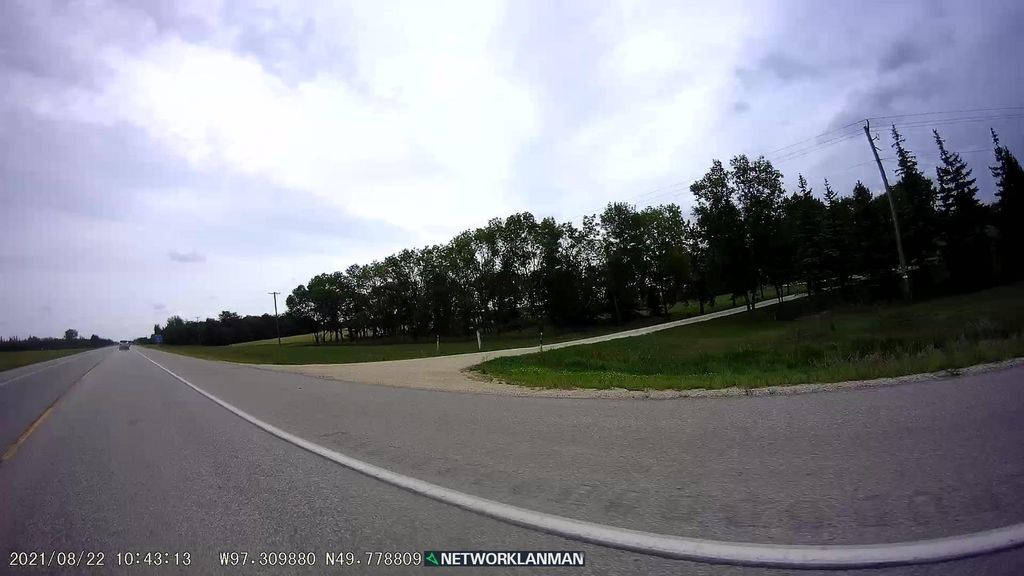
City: winnipeg